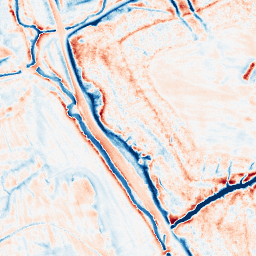
Category: edge_preserving
Decomposition family: anisotropic_diffusion
Decomposition parameters: iterations: 50
kappa: 30
gamma: 0.15
Upsampling method: regularized
Upsampling parameters: scale: 4
lambda_reg: 0.01
Upsampling scale: 4